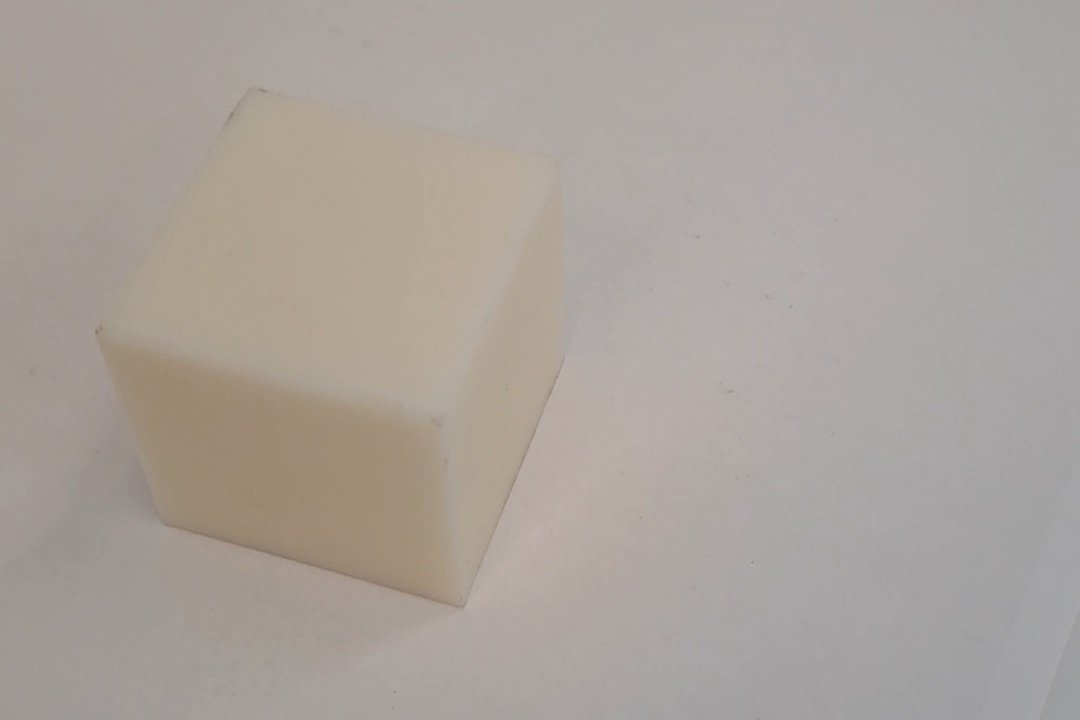
Label: Cuboid